Group 1:
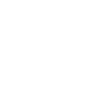
Group 2:
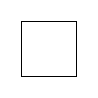
Rule separating the two groups: Blank image (square) vs. image of blank square.
Concepts: empty, nothing, square
Author: Aaron David Fairbanks